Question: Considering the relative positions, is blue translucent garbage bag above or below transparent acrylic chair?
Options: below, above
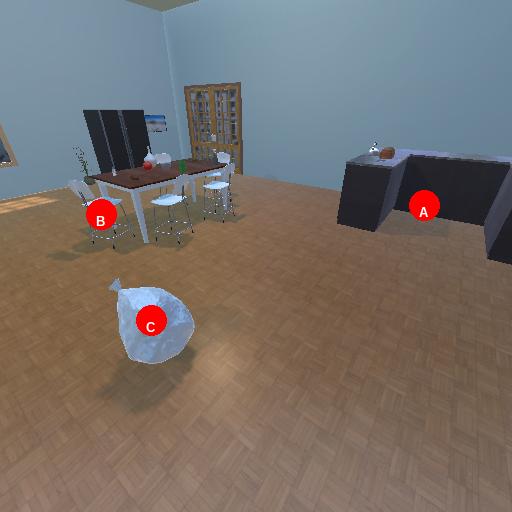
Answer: below